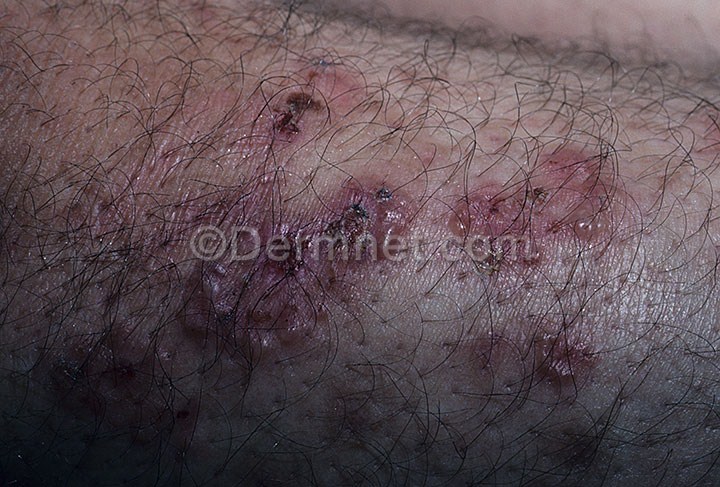
Disease: Bullous Disease Photos